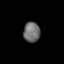
Tissue: lung
Cell type: Endothelial cells
Senescence score: 0.2378
Nuclear area (px): 329
Mean DAPI intensity: 109.726